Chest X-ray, AP view. Patient: 23 years old, sex F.
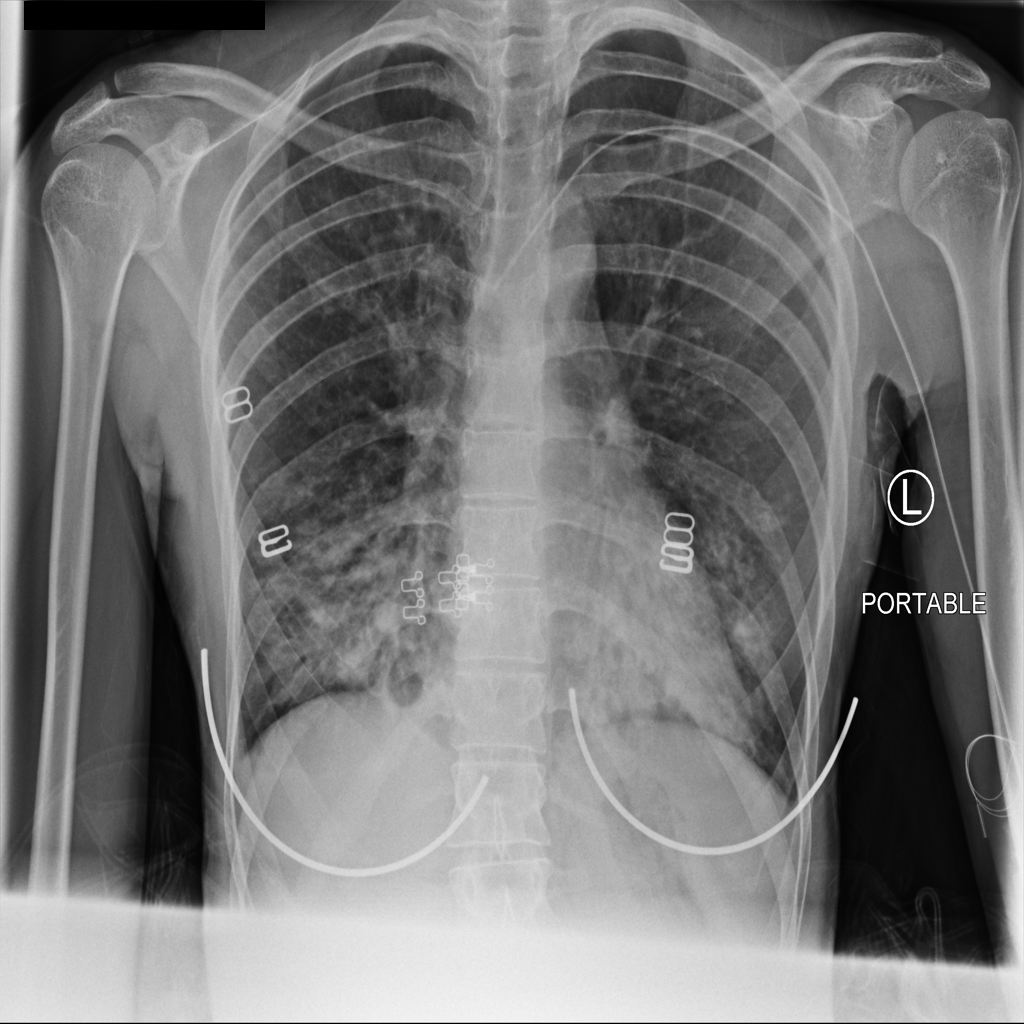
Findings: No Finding